Question: I am trying to create an 'AlertDialog' with a single text field prompt. Here is the code I am using to create it:
'''
final EditText url = new EditText(this);
new AlertDialog.Builder(this, AlertDialog.THEME_DEVICE_DEFAULT_DARK)
.setTitle(R.string.mirror_title)
.setView(url)
.setPositiveButton(...)
.setNegativeButton(...)
.show();
'''
When I run that against API level 22, the buttons style using Material as expected, but the 'EditText' does not:

What do I need to do to get the new style 'EditText' here?
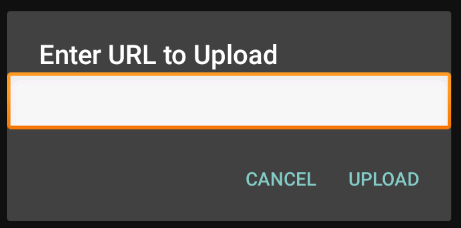
Answer: You are specifying '@android:style/Theme.DeviceDefault' as your alert dialog theme, but your 'EditText' is using whatever theme was set on the 'Context' represented by 'this'.
To ensure consistency between your alert dialog's decor and contents, you should always create the contents using the alert dialog's themed context.
'''
AlertDialog.Builder dialogBuilder = new AlertDialog.Builder(this, ...)
.setTitle(R.string.mirror_title)
.setPositiveButton(...)
.setNegativeButton(...);
Context dialogContext = dialogBuilder.getContext();
EditText url = new EditText(dialogContext);
dialogBuilder.setView(url).show();
'''
As a side note, it looks like you may need to specify an activity theme in your 'AndroidManifest.xml' and check that your 'targetSdkVersion' is specified correctly. You shouldn't be seeing Gingerbread-styled widgets unless you are explicitly targeting the Gingerbread themes (ex. 'Theme' or 'Theme.Light').